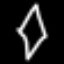
Label: diamond